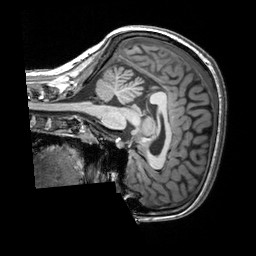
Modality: T1w
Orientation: sagittal
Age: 24
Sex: female
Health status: healthy
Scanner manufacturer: siemens
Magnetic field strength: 3 T
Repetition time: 2.3 s
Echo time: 0.00303 s